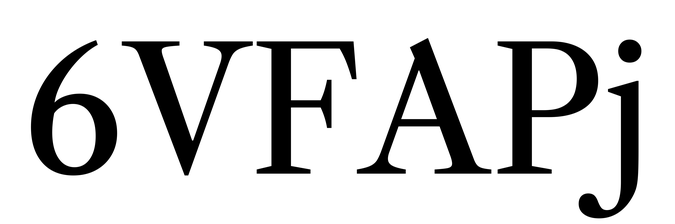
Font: LibreCaslonText_Regular